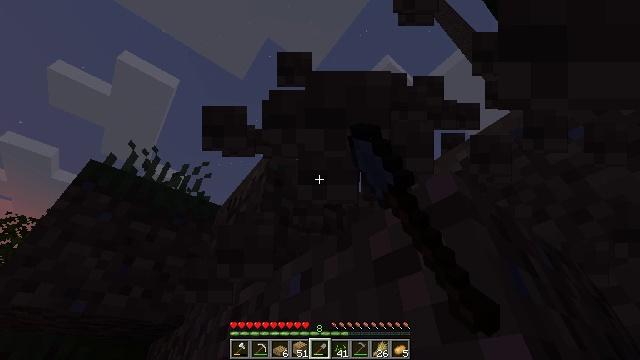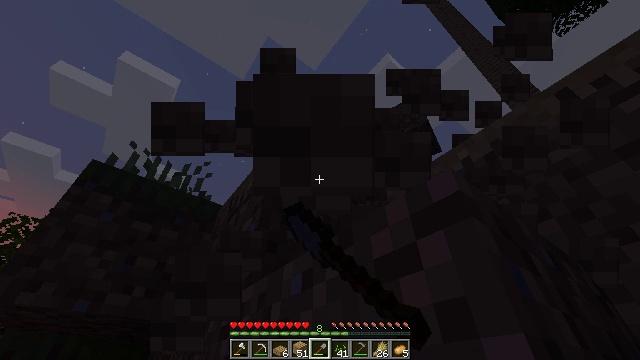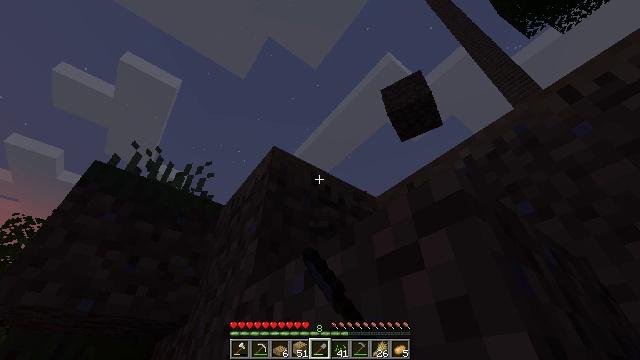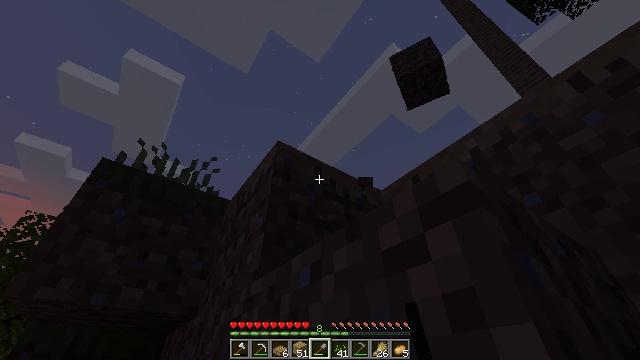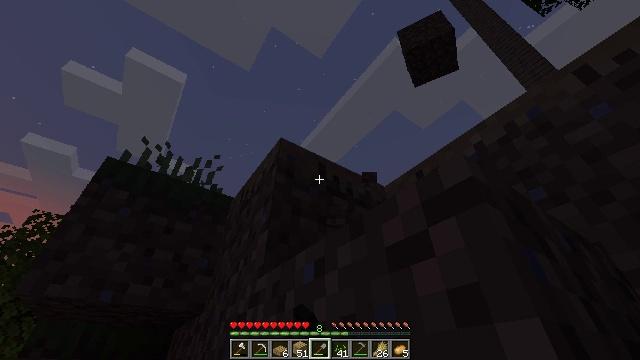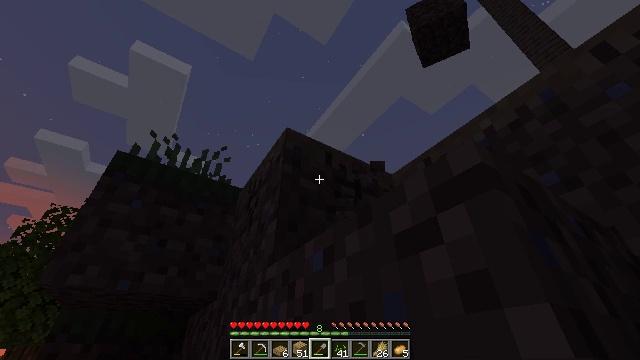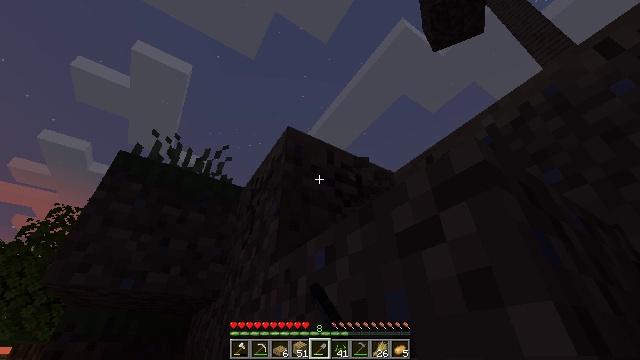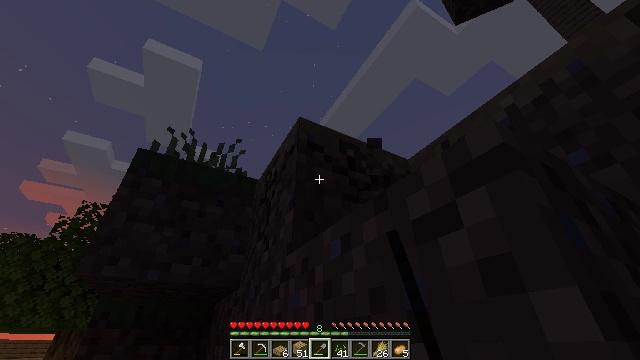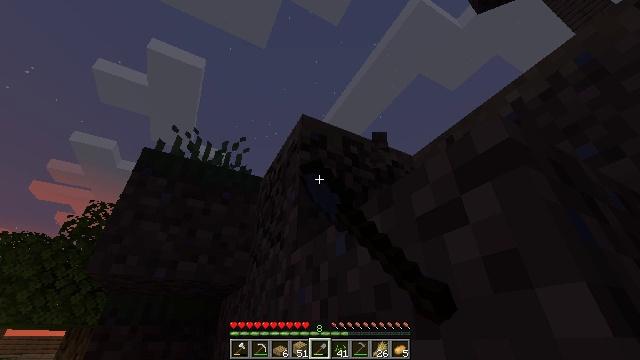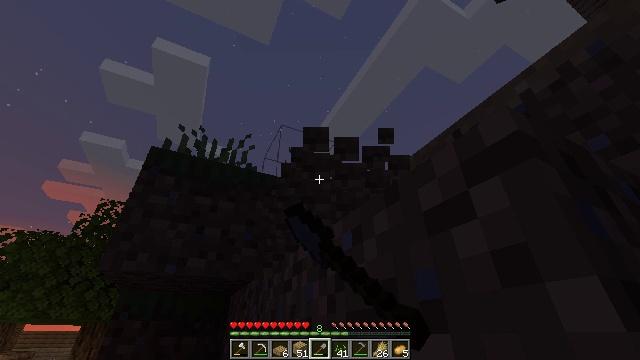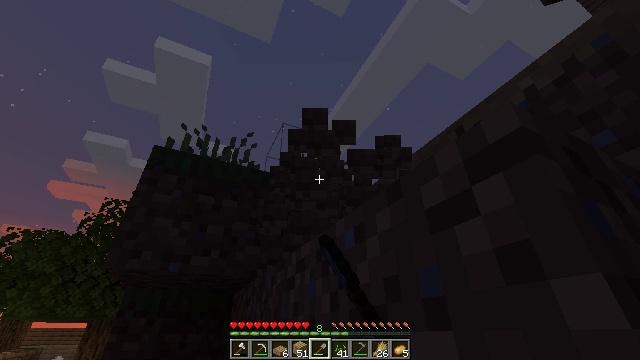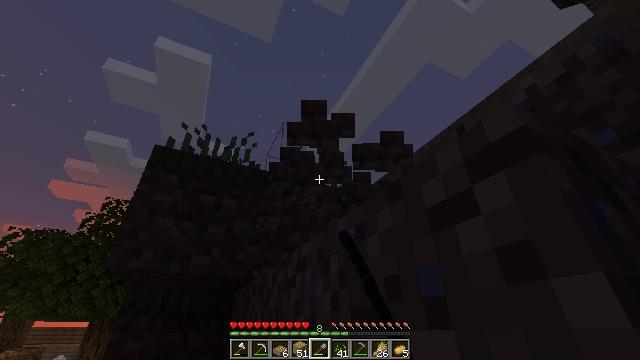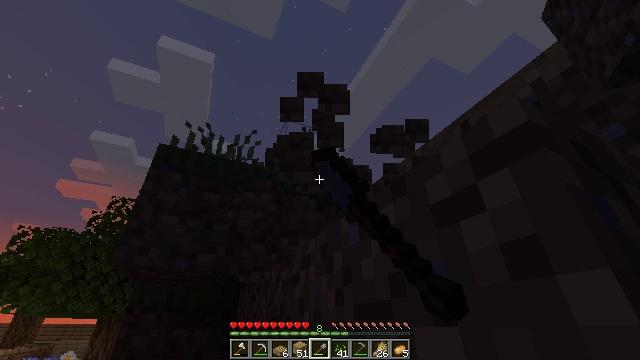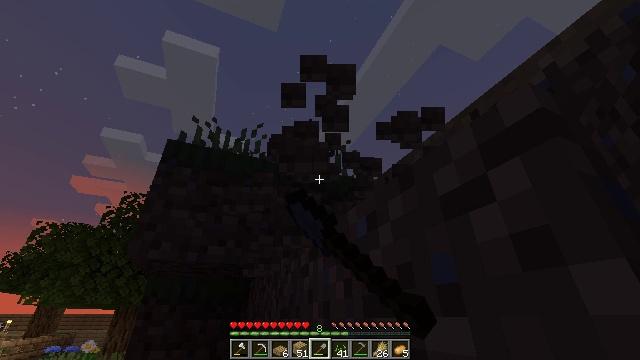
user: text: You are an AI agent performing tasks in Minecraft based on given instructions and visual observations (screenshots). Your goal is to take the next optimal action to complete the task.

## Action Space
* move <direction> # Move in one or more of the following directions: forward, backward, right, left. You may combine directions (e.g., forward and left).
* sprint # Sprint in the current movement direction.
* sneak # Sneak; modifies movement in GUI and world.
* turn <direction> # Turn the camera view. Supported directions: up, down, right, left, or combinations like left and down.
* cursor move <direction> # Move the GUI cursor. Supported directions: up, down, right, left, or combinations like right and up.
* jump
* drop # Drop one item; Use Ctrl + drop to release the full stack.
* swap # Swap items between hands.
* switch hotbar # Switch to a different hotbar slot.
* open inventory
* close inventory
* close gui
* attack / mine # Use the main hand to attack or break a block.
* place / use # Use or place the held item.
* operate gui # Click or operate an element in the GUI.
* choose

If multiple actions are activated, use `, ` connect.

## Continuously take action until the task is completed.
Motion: motion action
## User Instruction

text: Dig the grass path to transform it.
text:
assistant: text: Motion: attack / mine
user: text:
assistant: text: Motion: attack / mine
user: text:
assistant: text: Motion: turn left and down, attack / mine
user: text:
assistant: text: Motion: attack / mine
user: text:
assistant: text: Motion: turn left and down, attack / mine
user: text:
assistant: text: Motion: attack / mine
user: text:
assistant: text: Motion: turn left and down, attack / mine
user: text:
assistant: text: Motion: turn left, attack / mine
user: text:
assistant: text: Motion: turn left, attack / mine
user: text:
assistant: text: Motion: attack / mine
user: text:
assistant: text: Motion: attack / mine
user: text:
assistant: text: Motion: attack / mine
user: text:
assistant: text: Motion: turn left and down, attack / mine
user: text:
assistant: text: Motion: attack / mine